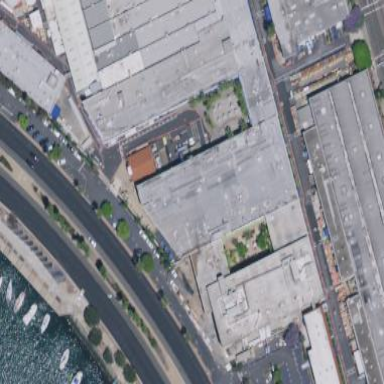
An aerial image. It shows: Industrial building.